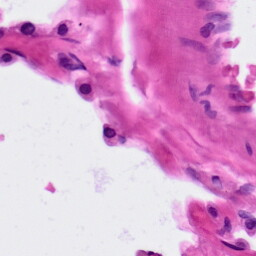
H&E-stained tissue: Lung